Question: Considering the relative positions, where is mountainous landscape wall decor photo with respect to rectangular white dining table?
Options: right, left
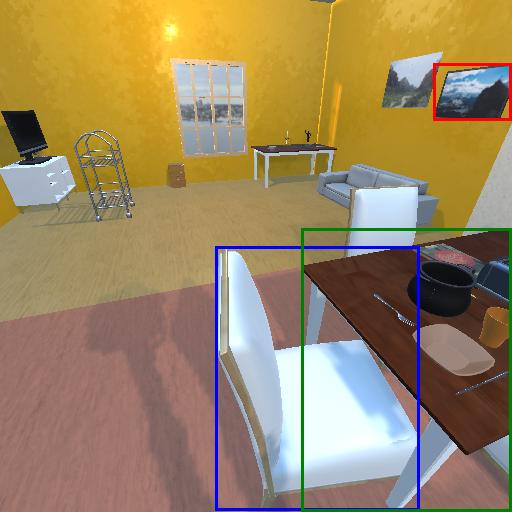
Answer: right